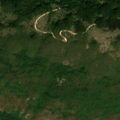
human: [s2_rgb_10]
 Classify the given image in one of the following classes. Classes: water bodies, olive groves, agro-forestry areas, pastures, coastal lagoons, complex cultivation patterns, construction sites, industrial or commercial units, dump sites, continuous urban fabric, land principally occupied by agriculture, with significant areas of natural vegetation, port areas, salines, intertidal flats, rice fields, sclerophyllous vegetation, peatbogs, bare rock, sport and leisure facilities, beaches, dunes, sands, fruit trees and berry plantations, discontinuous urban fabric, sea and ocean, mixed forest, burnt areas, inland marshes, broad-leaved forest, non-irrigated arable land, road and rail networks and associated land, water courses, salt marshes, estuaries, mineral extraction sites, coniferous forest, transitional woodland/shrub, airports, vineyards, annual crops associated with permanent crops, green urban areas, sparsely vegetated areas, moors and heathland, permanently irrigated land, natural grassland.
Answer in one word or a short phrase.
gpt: land principally occupied by agriculture, with significant areas of natural vegetation, broad-leaved forest, natural grassland, transitional woodland/shrub